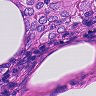
Metastatic tissue present: yes